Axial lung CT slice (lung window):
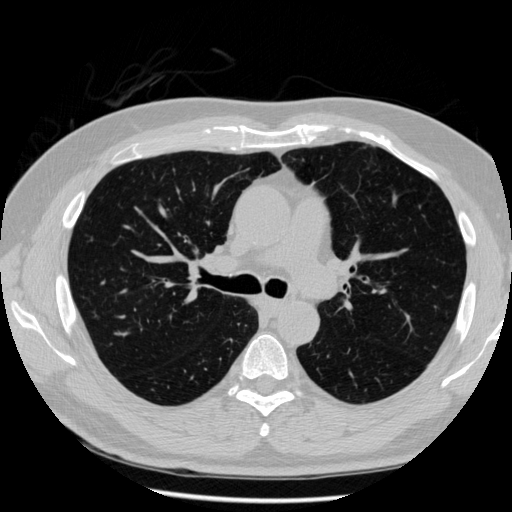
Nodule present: no